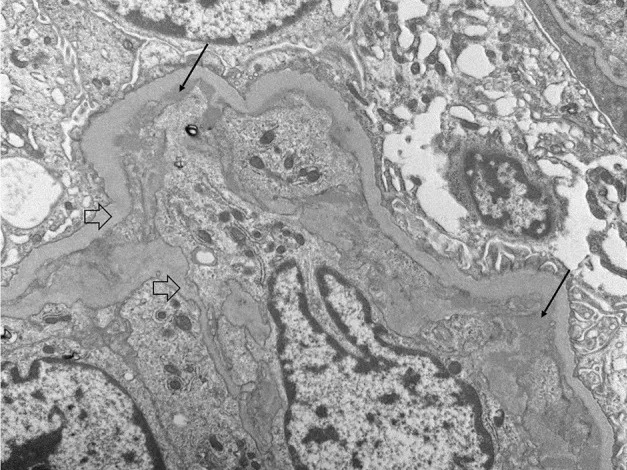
Electron microscopy showing sub endothelial deposits (black arrows) as well as basement membrane duplication or "tram-tracking" (clear arrows).
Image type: pathology (h&e)